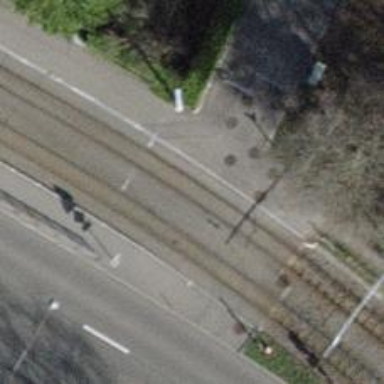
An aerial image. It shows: Railway level crossing.